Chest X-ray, AP view. Patient: 21 years old, sex M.
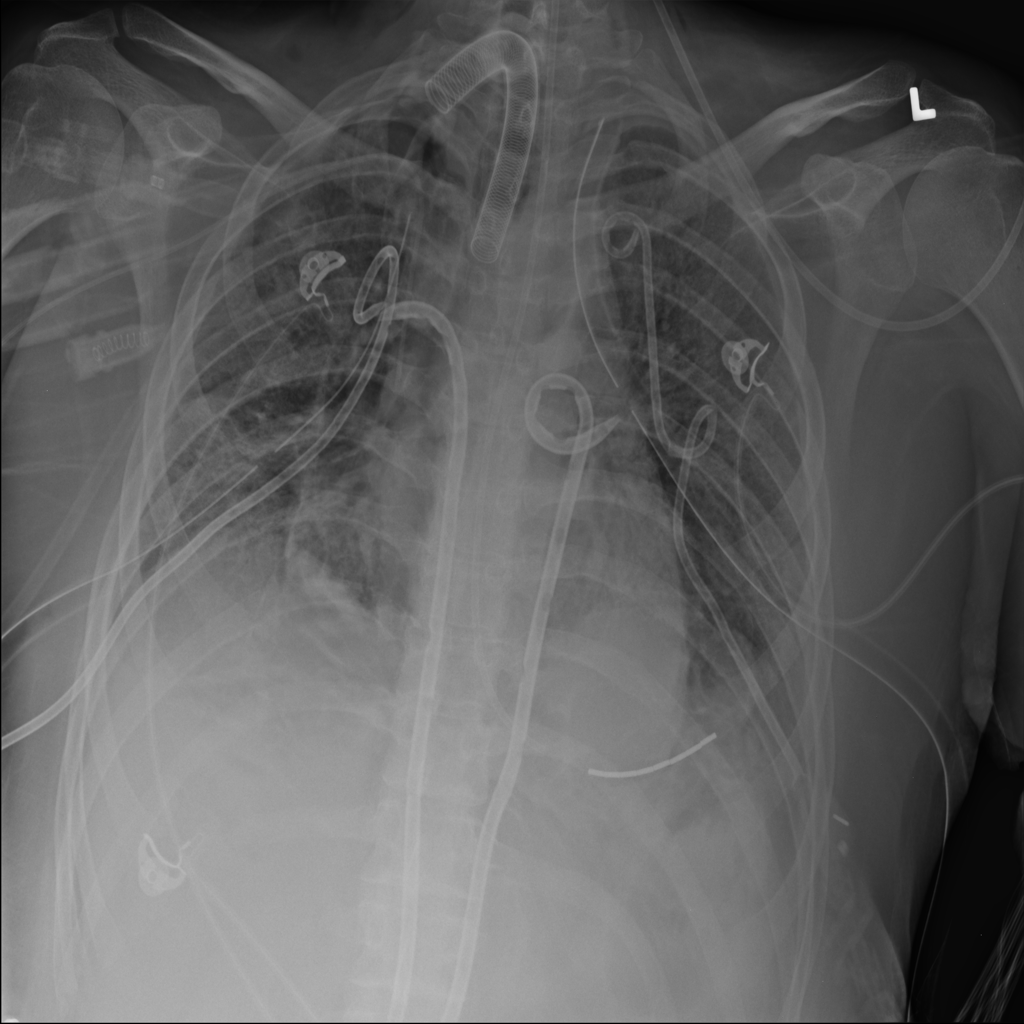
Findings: No Finding